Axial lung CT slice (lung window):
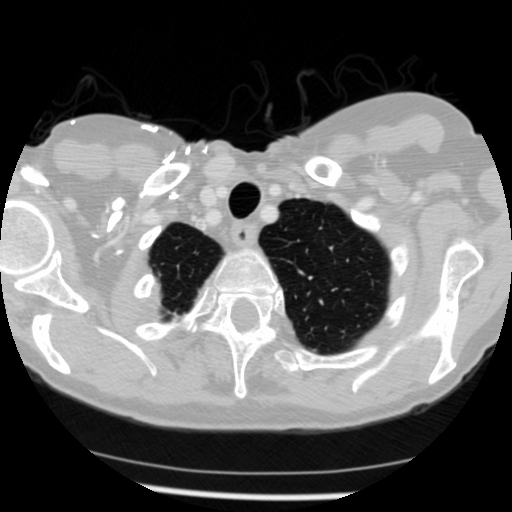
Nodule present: no